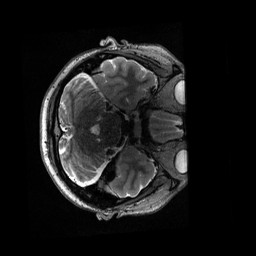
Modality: T2w
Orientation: axial
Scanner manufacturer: siemens
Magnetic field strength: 3 T
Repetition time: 3.2 s
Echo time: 0.564 s